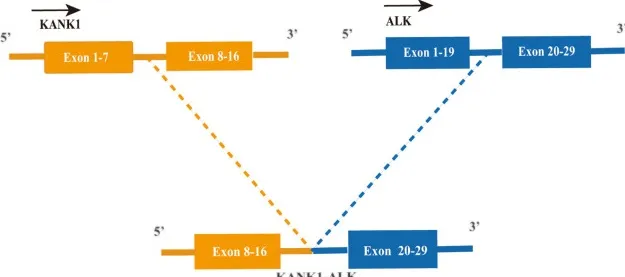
A novel KANK1-ALK fusion was discovered in a PDCA patient. (D) Illustration of KANK1-ALK fusion.
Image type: chart (chart)